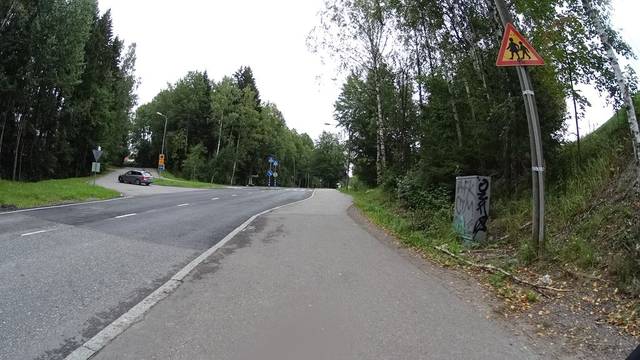
Region: Finland
Coordinates: 60.201, 24.71